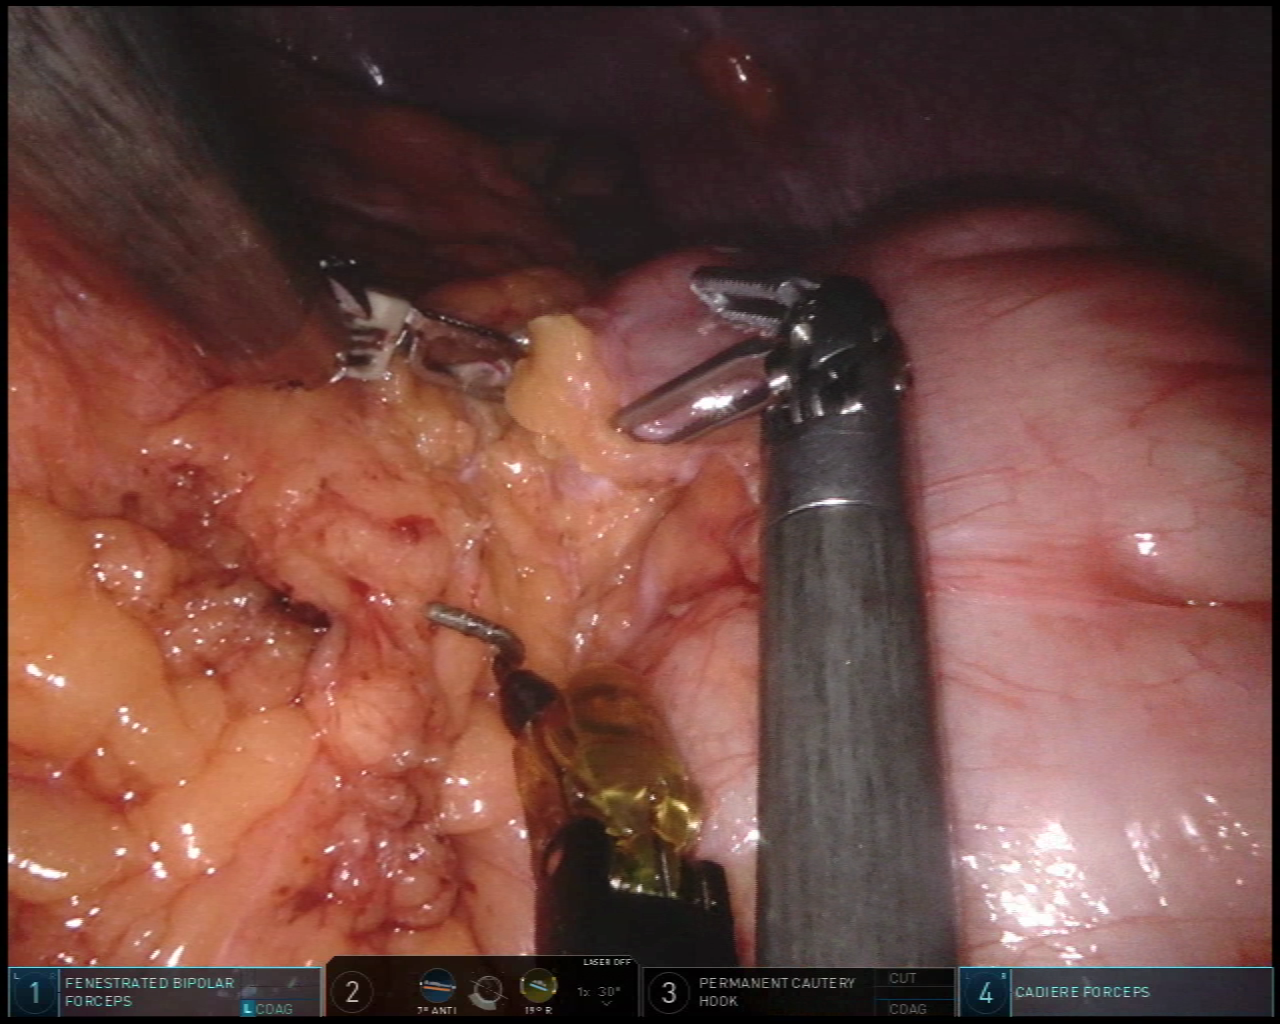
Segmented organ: spleen
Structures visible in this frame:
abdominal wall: yes
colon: yes
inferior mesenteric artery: no
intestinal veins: no
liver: no
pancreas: no
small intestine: no
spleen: yes
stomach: no
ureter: no
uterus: no
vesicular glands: no